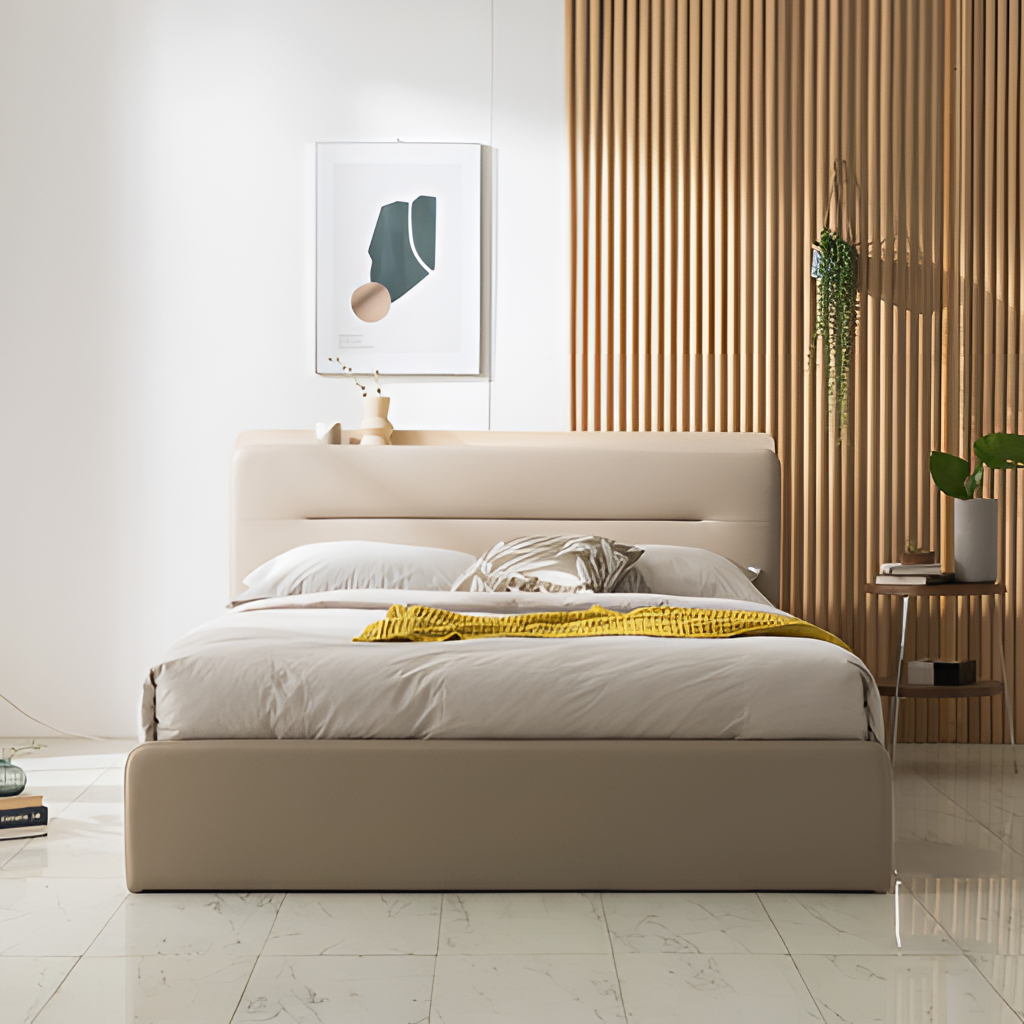
beige faux leather bed, bedroom, marble flooring, with large square pattern, modern, wood panel wallpaper, with vertical two tone pattern